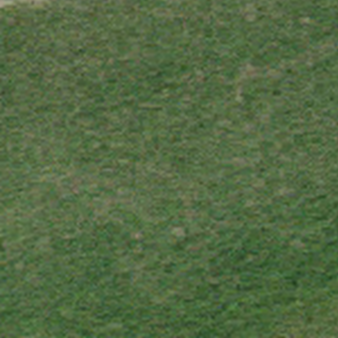
Label: other